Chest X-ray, AP view. Patient: 52 years old, sex M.
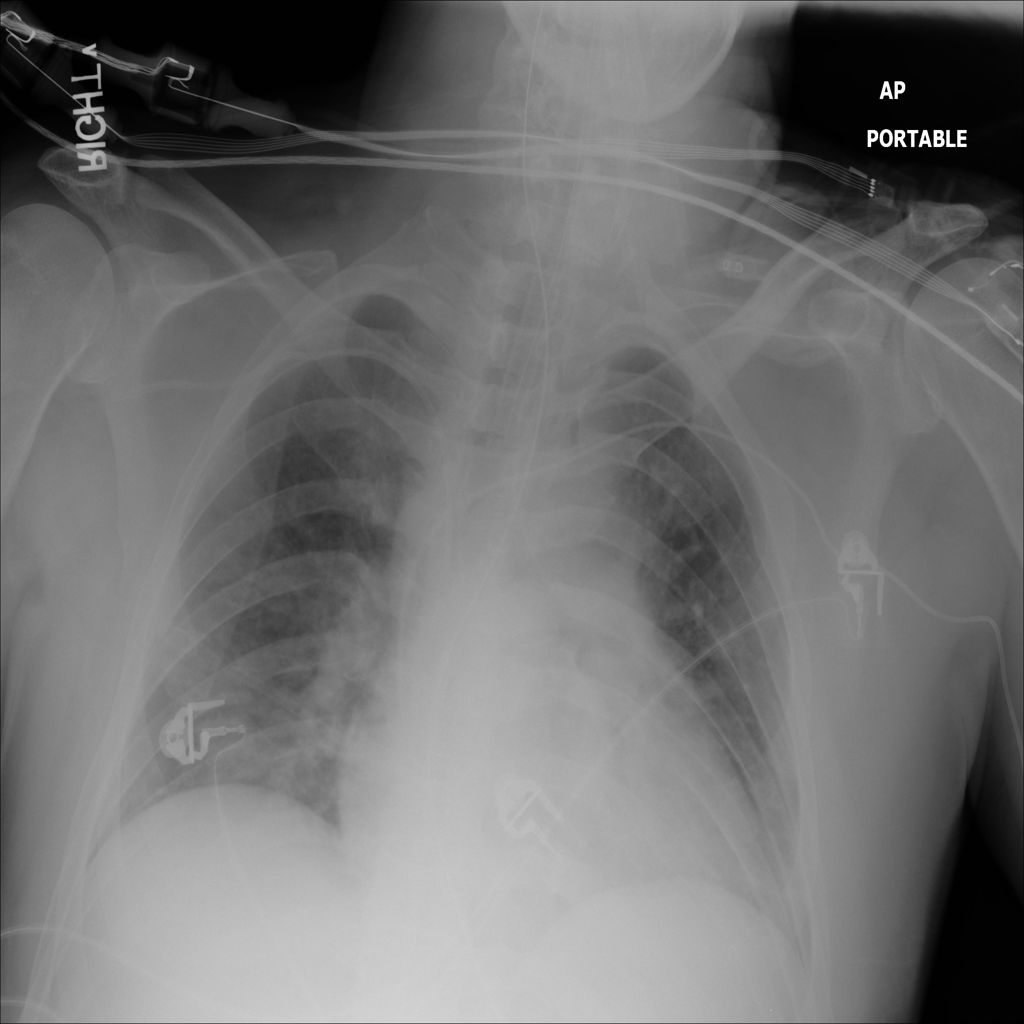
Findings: Infiltration